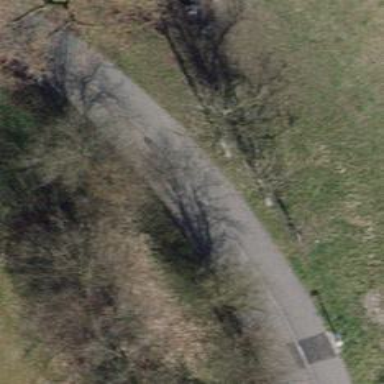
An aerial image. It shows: Asphalt path suitable for cycling and walking.